Question: I read a lot in this forum about similiar problems happening when trying to Autowire a pojo and usually the answer to fix is related to 'component-scan' or '@Component'/'@Controller'. But in my case I manage to autowire my pojo (Mas60010) but I can not autowire 'RestTemplate' or 'ObjectMapper' and possibly any other object from a package that I didn't code.
To make simple, I just mention 'RestTemplate'. What I am doing wrong? I guess the problem is either with libraries or configuration. Note: please, don't point this question as duplicate only by showing a question that is related to his own pojo. You can see that it is not my question because I am able to manage this. The problem is with classes inside jars included in my project.
'''
package com.ma.mhe.log.handler;
import com.fasterxml.jackson.databind.ObjectMapper;
import org.springframework.web.client.RestTemplate;
@Component
public class Lo_DisplayHandler extends Lo_Handler {
@Autowired private Mas60010 _mas60010; //this work perfectly
@Autowired private RestTemplate restTemplate; //this always cause nullPointException
'''
mvc-dispatcher-servlet.xml
'''
<context:annotation-config />
<mvc:annotation-driven />
<context:component-scan base-package="com.ma.mhe.log.handle, com.ma.mhe.log.domain" />
<context:property-placeholder location="classpath:restServices.properties"/>
<mvc:resources mapping="/**" location="/" />
<bean class="org.springframework.web.servlet.view.InternalResourceViewResolver">
<property name="prefix">
<value>/WEB-INF/pages/</value>
</property>
<property name="suffix">
<value>.jsp</value>
</property>
</bean>
<bean class="org.springframework.web.servlet.mvc.method.annotation.RequestMappingHandlerAdapter">
<property name="messageConverters">
<list>
<ref bean="jsonMessageConverter"/>
</list>
</property>
</bean>
<bean id="jsonMessageConverter" class="org.springframework.http.converter.json.MappingJackson2HttpMessageConverter">
</bean>
<!-- I was expecting this line to be enouth -->
<bean id="restTemplate" class="org.springframework.web.client.RestTemplate">
</bean>
'''
//Pojo - I can autowire it
'''
package com.ma.log.domain;
import org.springframework.stereotype.Service;
@Service
public class Mas60010 {
'''
All libraries
- - - - - - - - - - - - - - - - - - -
//StackTrace
'''
[12/17/14 10:38:54:243 CST] <PHONE> SystemErr R at com.ma.mhe.log.handler.Lo_DisplayHandler.lastPage(Lo_DisplayHandler.java:181)
[12/17/14 10:38:54:246 CST] <PHONE> SystemErr R at com.ma.mhe.log.Lo_Servlet.doDisDis(Lo_Servlet.java:164)
[12/17/14 10:38:54:248 CST] <PHONE> SystemErr R at com.ma.mhe.log.Lo_Servlet.doProcess(Lo_Servlet.java:51)
[12/17/14 10:38:54:250 CST] <PHONE> SystemErr R at com.ma.mhe.log.Lo_Servlet.doPost(Lo_Servlet.java:24)
[12/17/14 10:38:54:253 CST] <PHONE> SystemErr R at javax.servlet.http.HttpServlet.service(HttpServlet.java:595)
[12/17/14 10:38:54:255 CST] <PHONE> SystemErr R at javax.servlet.http.HttpServlet.service(HttpServlet.java:668)
[12/17/14 10:38:54:257 CST] <PHONE> SystemErr R at com.ibm.ws.webcontainer.servlet.ServletWrapper.service(ServletWrapper.java:1274)
[12/17/14 10:38:54:260 CST] <PHONE> SystemErr R at com.ibm.ws.webcontainer.servlet.ServletWrapper.handleRequest(ServletWrapper.java:767)
[12/17/14 10:38:54:261 CST] <PHONE> SystemErr R at com.ibm.ws.webcontainer.servlet.ServletWrapper.handleRequest(ServletWrapper.java:469)
[12/17/14 10:38:54:262 CST] <PHONE> SystemErr R at com.ibm.ws.webcontainer.filter.WebAppFilterManager.invokeFilters(WebAppFilterManager.java:1060)
[12/17/14 10:38:54:263 CST] <PHONE> SystemErr R at com.ibm.ws.webcontainer.webapp.WebAppRequestDispatcher.dispatch(WebAppRequestDispatcher.java:1377)
[12/17/14 10:38:54:265 CST] <PHONE> SystemErr R at com.ibm.ws.webcontainer.webapp.WebAppRequestDispatcher.forward(WebAppRequestDispatcher.java:185)
[12/17/14 10:38:54:266 CST] <PHONE> SystemErr R at com.ma.mhe.Mhe_ControllerServlet.doProcess(Mhe_ControllerServlet.java:83)
[12/17/14 10:38:54:267 CST] <PHONE> SystemErr R at com.ma.mhe.Mhe_ControllerServlet.doPost(Mhe_ControllerServlet.java:32)
[12/17/14 10:38:54:268 CST] <PHONE> SystemErr R at javax.servlet.http.HttpServlet.service(HttpServlet.java:595)
[12/17/14 10:38:54:269 CST] <PHONE> SystemErr R at javax.servlet.http.HttpServlet.service(HttpServlet.java:668)
[12/17/14 10:38:54:270 CST] <PHONE> SystemErr R at com.ibm.ws.webcontainer.servlet.ServletWrapper.service(ServletWrapper.java:1274)
[12/17/14 10:38:54:271 CST] <PHONE> SystemErr R at com.ibm.ws.webcontainer.servlet.ServletWrapper.handleRequest(ServletWrapper.java:767)
[12/17/14 10:38:54:272 CST] <PHONE> SystemErr R at com.ibm.ws.webcontainer.servlet.ServletWrapper.handleRequest(ServletWrapper.java:469)
[12/17/14 10:38:54:273 CST] <PHONE> SystemErr R at com.ibm.ws.webcontainer.filter.WebAppFilterManager.invokeFilters(WebAppFilterManager.java:1060)
[12/17/14 10:38:54:275 CST] <PHONE> SystemErr R at com.ibm.ws.webcontainer.servlet.CacheServletWrapper.handleRequest(CacheServletWrapper.java:81)
[12/17/14 10:38:54:276 CST] <PHONE> SystemErr R at com.ibm.ws.webcontainer.WebContainer.handleRequest(WebContainer.java:885)
[12/17/14 10:38:54:277 CST] <PHONE> SystemErr R at com.ibm.ws.webcontainer.osgi.DynamicVirtualHost$2.run(DynamicVirtualHost.java:266)
[12/17/14 10:38:54:277 CST] <PHONE> SystemErr R at com.ibm.ws.http.dispatcher.internal.channel.HttpDispatcherLink$TaskWrapper.run(HttpDispatcherLink.java:776)
[12/17/14 10:38:54:278 CST] <PHONE> SystemErr R at java.util.concurrent.ThreadPoolExecutor$Worker.runTask(ThreadPoolExecutor.java:895)
[12/17/14 10:38:54:279 CST] <PHONE> SystemErr R at java.util.concurrent.ThreadPoolExecutor$Worker.run(ThreadPoolExecutor.java:918)
[12/17/14 10:38:54:280 CST] <PHONE> SystemErr R at java.lang.Thread.run(Thread.java:662)
'''
IBM WebSphere Liberty Profile enabled features
'''
<featureManager>
<feature>jsp-2.2</feature>
<feature>localConnector-1.0</feature>
<feature>jdbc-4.0</feature>
<feature>jaxrs-1.1</feature>
<feature>json-1.0</feature>
<feature>cdi-1.0</feature>
<feature>managedBeans-1.0</feature>
<feature>beanValidation-1.0</feature>
</featureManager>
'''
//class Lo_DisplayHandler
'''
@Component
public class Lo_DisplayHandler extends Lo_Handler {
public Lo_DisplayHandler() {
super();
}
@Autowired
private Mas60010 _mas60010;
@Autowired private RestTemplate restTemplate;
public Lo_DisplayHandler(HttpServletRequest request,HttpServletResponse response) {
super();
this.request = request;
this.response = response;
}
public void lastPage() {
//RestTemplate restTemplate = new RestTemplate(); //if I uncomment this line and comment the @Autowired it will work
ObjectMapper mapper = new ObjectMapper();
try{
myPojoParameters...
//the next line rises nullPointExcepetion if I choose Autowired instead of new RestTemplate()
LogDisplay _l = restTemplate.postForObject(myServiceUrl,myPojoParameters, LogDisplay.class);
Lo_DisplayRecord lo_DisplayRecord = new Lo_DisplayRecord();
ArrayList<Lo_DisplayRecord> displayValues = new ArrayList<Lo_DisplayRecord>();
for(int i = 0; i < _l.getDisplayValues().size(); i++){
lo_DisplayRecord = mapper.convertValue(_l.getDisplayValues().get(i), Lo_DisplayRecord.class);
displayValues.add(lo_DisplayRecord);
}
Some not relevant operations...
}catch(Exception e){
e.printStackTrace();
'''

//Lo_Servlet
'''
package com.ma.mhe.log;
import java.io.IOException;
import javax.servlet.ServletException;
import javax.servlet.http.HttpServletRequest;
import javax.servlet.http.HttpServletResponse;
import javax.servlet.http.HttpSession;
import com.ma.mhe.Mhe_Servlet;
import com.ma.mhe.PageFlow;
import com.ma.mhe.log.handler.*;
public class Lo_Servlet extends Mhe_Servlet {
private String _module = "lo public void init(){}
public void doPost(
javax.servlet.http.HttpServletRequest request,
javax.servlet.http.HttpServletResponse response)
throws javax.servlet.ServletException, java.io.IOException {
doProcess(request,response);
}
public void doGet(
javax.servlet.http.HttpServletRequest request,
javax.servlet.http.HttpServletResponse response)
throws javax.servlet.ServletException, java.io.IOException {
doProcess(request,response);
}
public void doProcess(
javax.servlet.http.HttpServletRequest request,
javax.servlet.http.HttpServletResponse response)
throws javax.servlet.ServletException, java.io.IOException {
HttpSession session = request.getSession();
int val = setTask(session,request);
switch(val){
//FILTER PAGE
case 1:doFilRep(request,response);break;
case 2:doFilFil(request,response);break;
case 3:doFilDis(request,response);break;
case 4:doFilDef(request,response);break;
//DISPLAY PAGE
case 5:doDisRep(request,response);break;
case 6:doDisFil(request,response);break;
case 7:doDisDis(request,response);break;
private void doDisDis(HttpServletRequest request,HttpServletResponse response){
Lo_DisplayHandler display = null;
try{
display = new Lo_DisplayHandler(request,response);
display.lastPage();
}catch(Exception e){
}finally{
display = null;
}
}
'''
//web.xml
http://java.sun.com/xml/ns/j2ee/web-app_2_4.xsd">
MHE
'''
<servlet>
<servlet-name>mvc-dispatcher</servlet-name>
<servlet-class>org.springframework.web.servlet.DispatcherServlet</servlet-class>
<load-on-startup>1</load-on-startup>
</servlet>
<servlet-mapping>
<servlet-name>mvc-dispatcher</servlet-name>
<url-pattern>/</url-pattern>
</servlet-mapping>
<listener>
<listener-class>org.springframework.web.context.ContextLoaderListener</listener-class>
</listener>
<servlet>
<servlet-name>myservice</servlet-name>
<servlet-class>org.springframework.ws.transport.http.MessageDispatcherServlet</servlet-class>
<init-param>
<param-name>contextConfigLocation</param-name>
<param-value>/WEB-INF/mvc-dispatcher-servlet.xml</param-value>
</init-param>
</servlet>
<servlet>
<description>
</description>
<display-name>Lo_Servlet</display-name>
<servlet-name>Lo_Servlet</servlet-name>
<servlet-class>com.ma.mhe.log.Lo_Servlet</servlet-class>
</servlet>
... others servlets configuration like this
'''
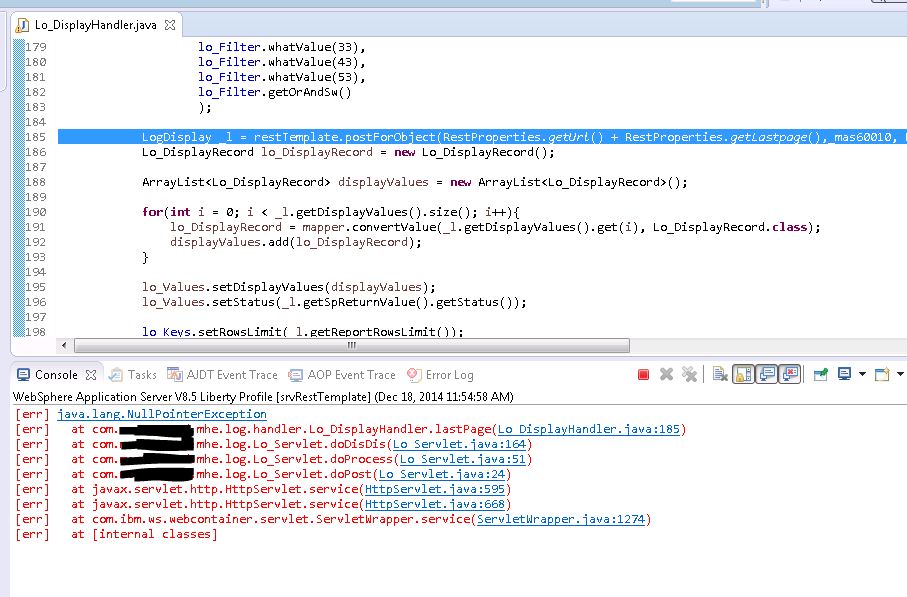
Answer: '''
private void doDisDis(HttpServletRequest request,HttpServletResponse response){
Lo_DisplayHandler display = null;
try {
display = new Lo_DisplayHandler(request,response);
display.lastPage();
}catch(Exception e){
}finally{
display = null;
}
}
'''
The code above is creating new instances of the 'Lo_DisplayHandler' class. Those instances aren't managed by Spring, so basically the '@Autowired' is pretty useless here. Spring will only do dependency injection into beans it knows.
Assuming that you are using the 'ContextLoaderListener' to load the spring configuration you can use the 'WebApplicationContextUtils' to get the 'ApplicationContext'. You can use this to get the beans you want.
'''
private void doDisDis(HttpServletRequest request,HttpServletResponse response){
Lo_DisplayHandler display = null;
try {
ApplicationContext context = WebApplicationContextUtils.getRequiredWebApplicationContext(getServletContext());
display = context.getBean(Lo_DisplayHandler.class, request, response);
display.lastPage();
}catch(Exception e){
}finally{
display = null;
}
}
'''
To make this work you have to make your 'Lo_DisplayHandler' a prototype bean, this means each time a 'getBean' call is done a new instance is created. For this add the '@Scope' annotation to the class.
'''
@Component
@Scope("prototype")
public class Lo_DisplayHandler extends Lo_Handler { ... }
'''
A final note instead of doing a lookup for the 'ApplicationContext' each time you need one, you might want to do it once in the 'init' method of the servlet and store it as an instance variable. Saves you a line of code and some performance.